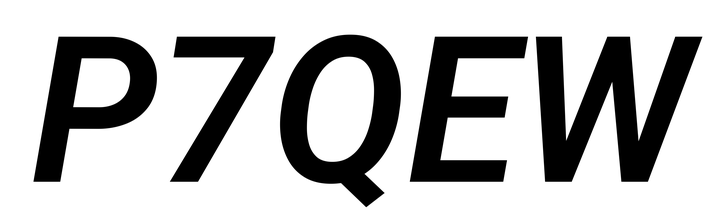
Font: Roboto-Italic_SemiBold_Italic